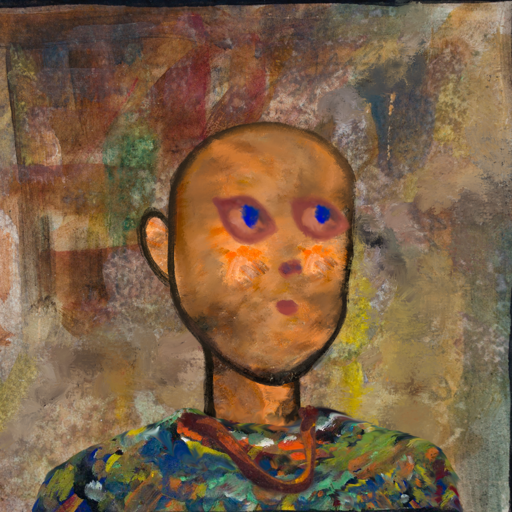
Background: Mosgoul, Head And Neck Side: Gypsy_Queen, Face Side: Mother_And_Son_Mother, Bust: An_Impression, Hair Side: Blank, Head Accessory: Blank, Second Necklace: Comrade, Necklace: Blank, Baby: Blank